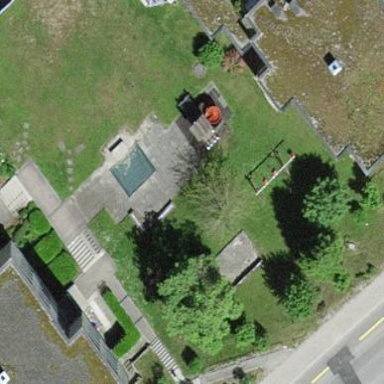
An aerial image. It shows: Playground area for leisure activities on the land.